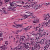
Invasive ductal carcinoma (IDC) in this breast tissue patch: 1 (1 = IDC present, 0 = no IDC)